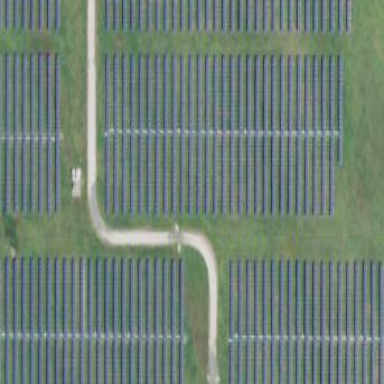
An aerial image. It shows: Solar power generator with photovoltaic panels.